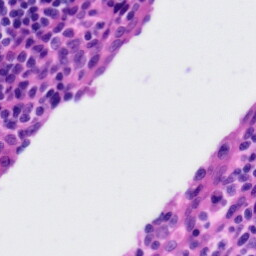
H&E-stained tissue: Tonsil